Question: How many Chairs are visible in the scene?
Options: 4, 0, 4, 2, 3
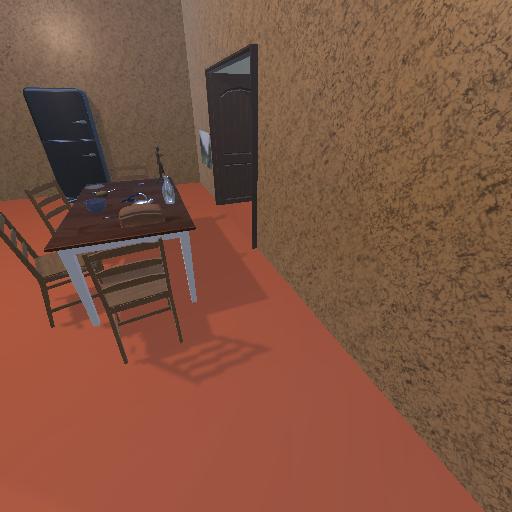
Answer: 4